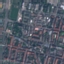
Land use / land cover: Residential